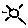
Label: sun